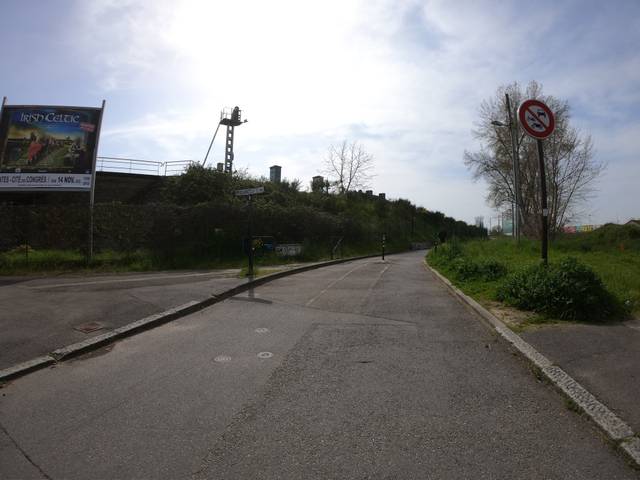
Region: France
Coordinates: 47.201, -1.549